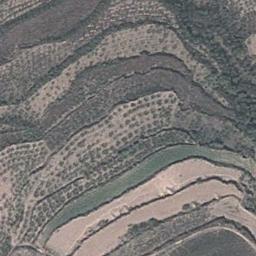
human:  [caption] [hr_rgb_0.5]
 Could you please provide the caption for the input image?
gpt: A large layer of brown and green mixed terraces .

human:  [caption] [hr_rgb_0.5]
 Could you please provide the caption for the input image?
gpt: There are many plants on the terrace .

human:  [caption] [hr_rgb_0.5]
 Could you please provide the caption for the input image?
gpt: There is a terrace filled with water .

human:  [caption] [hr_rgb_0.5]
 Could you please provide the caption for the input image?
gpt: The bare and green terrace is next to some trees .

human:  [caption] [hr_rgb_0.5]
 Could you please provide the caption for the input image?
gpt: There are some yellow terraces and green ones .